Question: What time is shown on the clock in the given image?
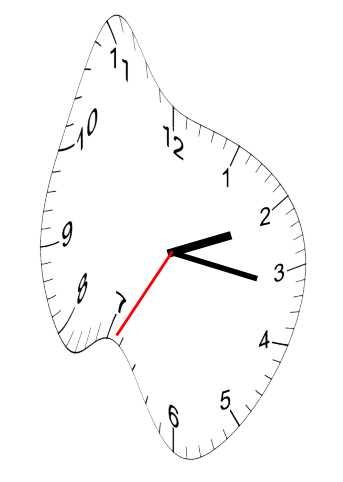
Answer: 02:16:35